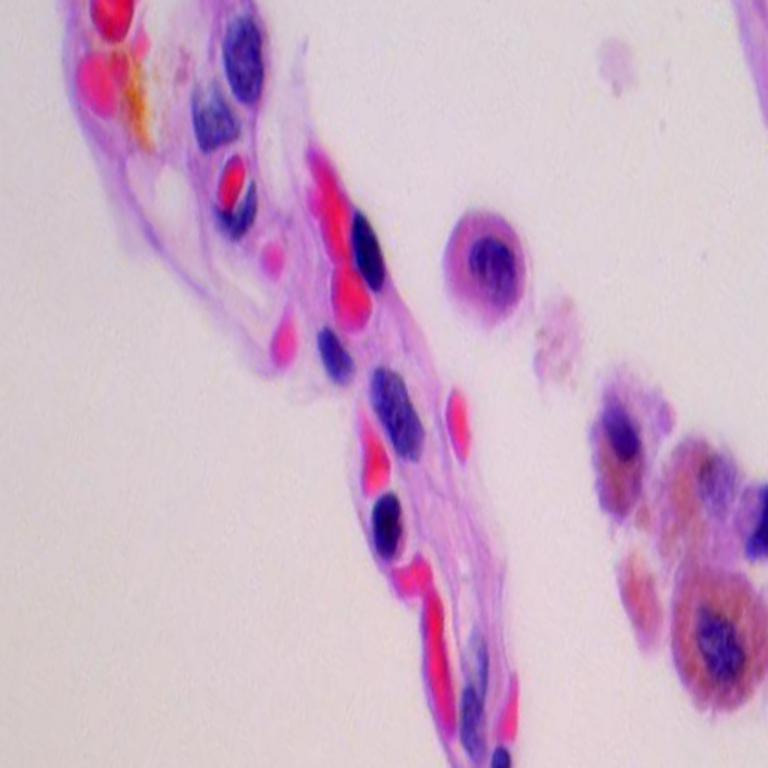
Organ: lung
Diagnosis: benign